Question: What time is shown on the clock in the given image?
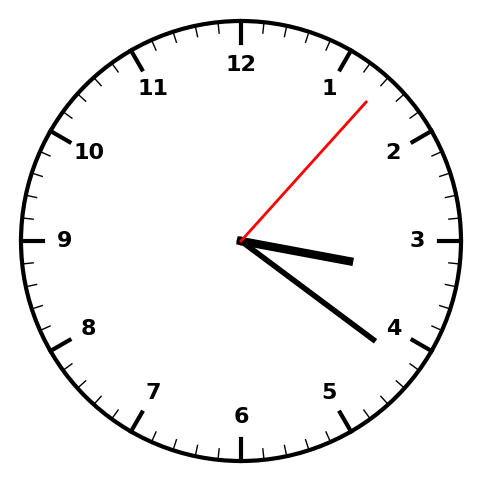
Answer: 03:21:07